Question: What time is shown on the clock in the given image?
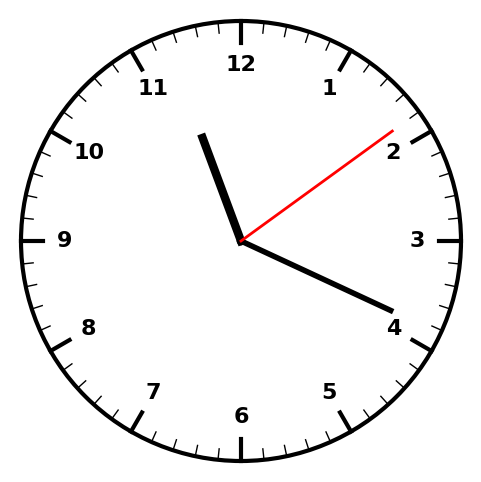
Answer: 11:19:09